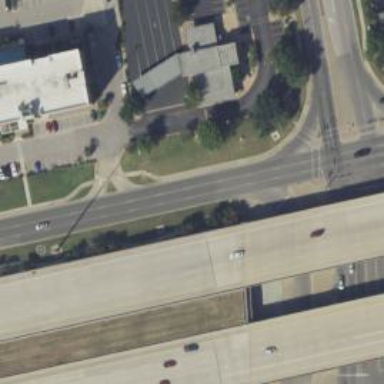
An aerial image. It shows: Secondary road with asphalt surface and frontage road.